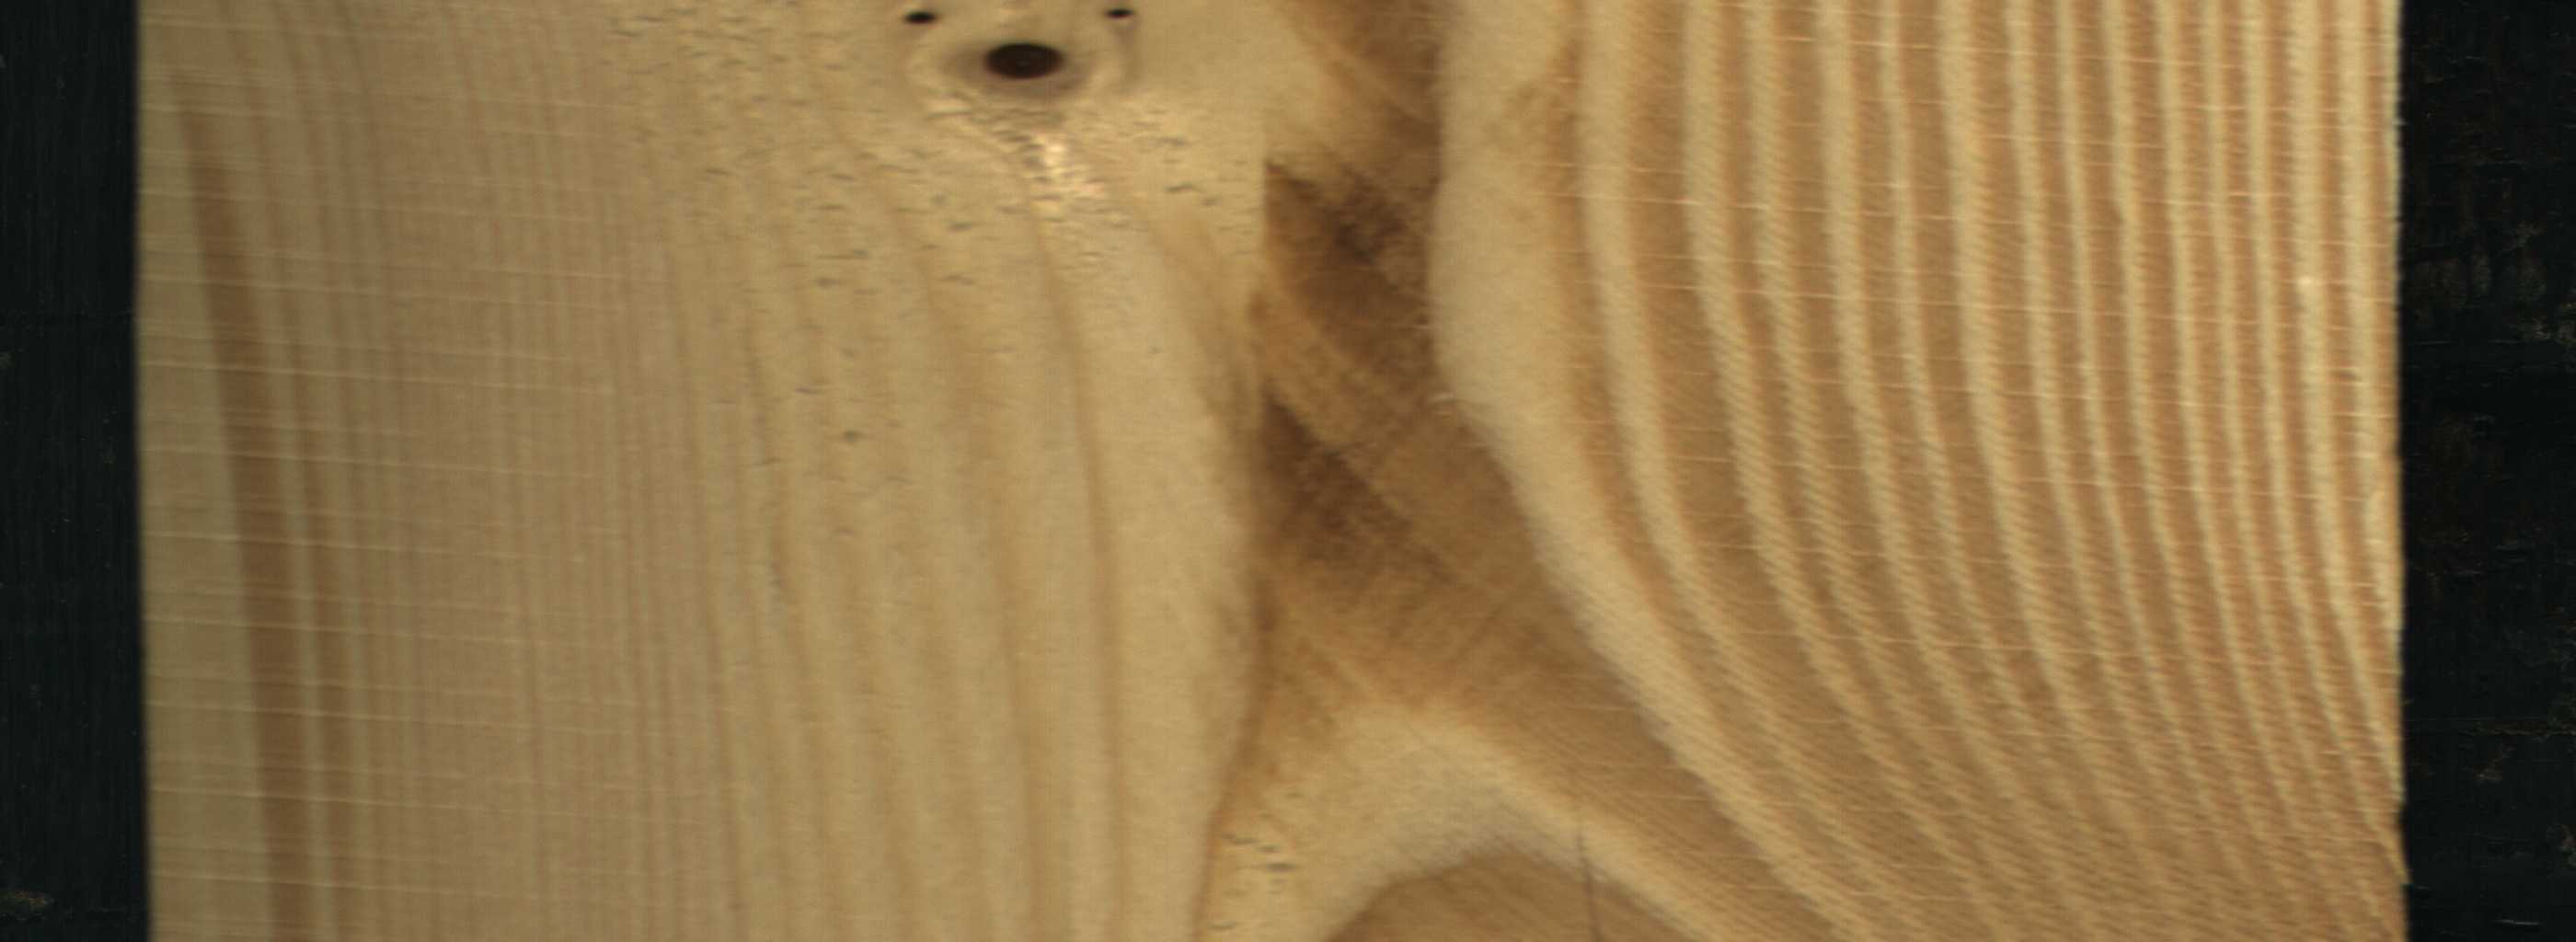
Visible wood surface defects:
Dead_Knot
Dead_Knot
Dead_Knot